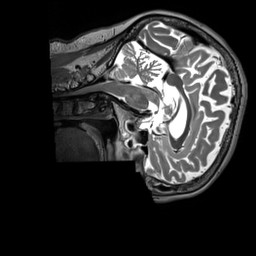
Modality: T2w
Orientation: sagittal
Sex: female
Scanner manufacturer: siemens
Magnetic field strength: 3 T
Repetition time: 3.2 s
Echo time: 0.409 s